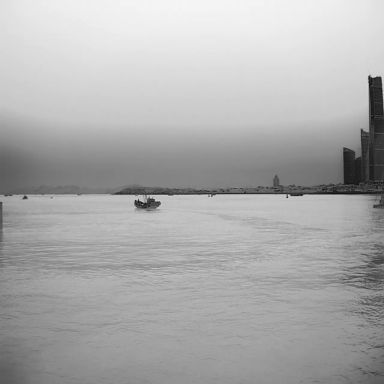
There are eight objects shown in the infrared image, including six bulk_carriers, a container_ship, and a sailboat.